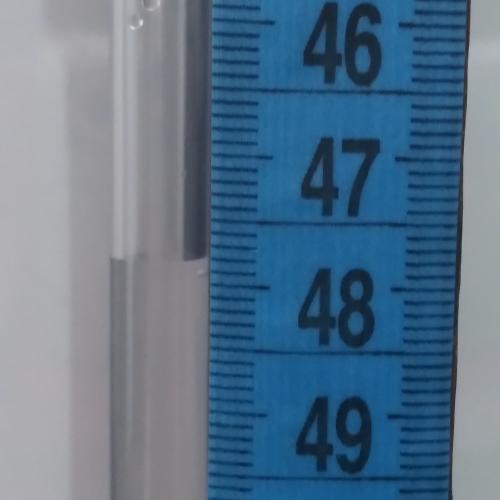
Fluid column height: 47.8 cm